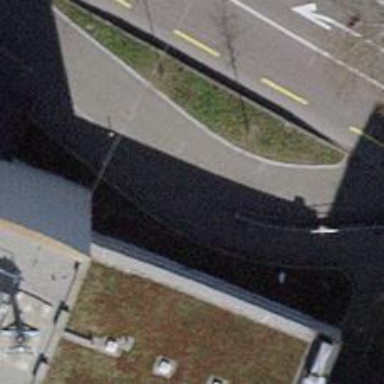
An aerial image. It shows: Bollard barrier.